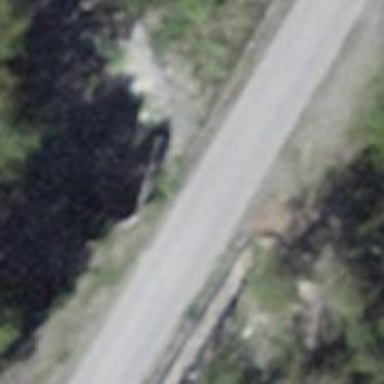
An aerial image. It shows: Unclassified paved road.